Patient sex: M
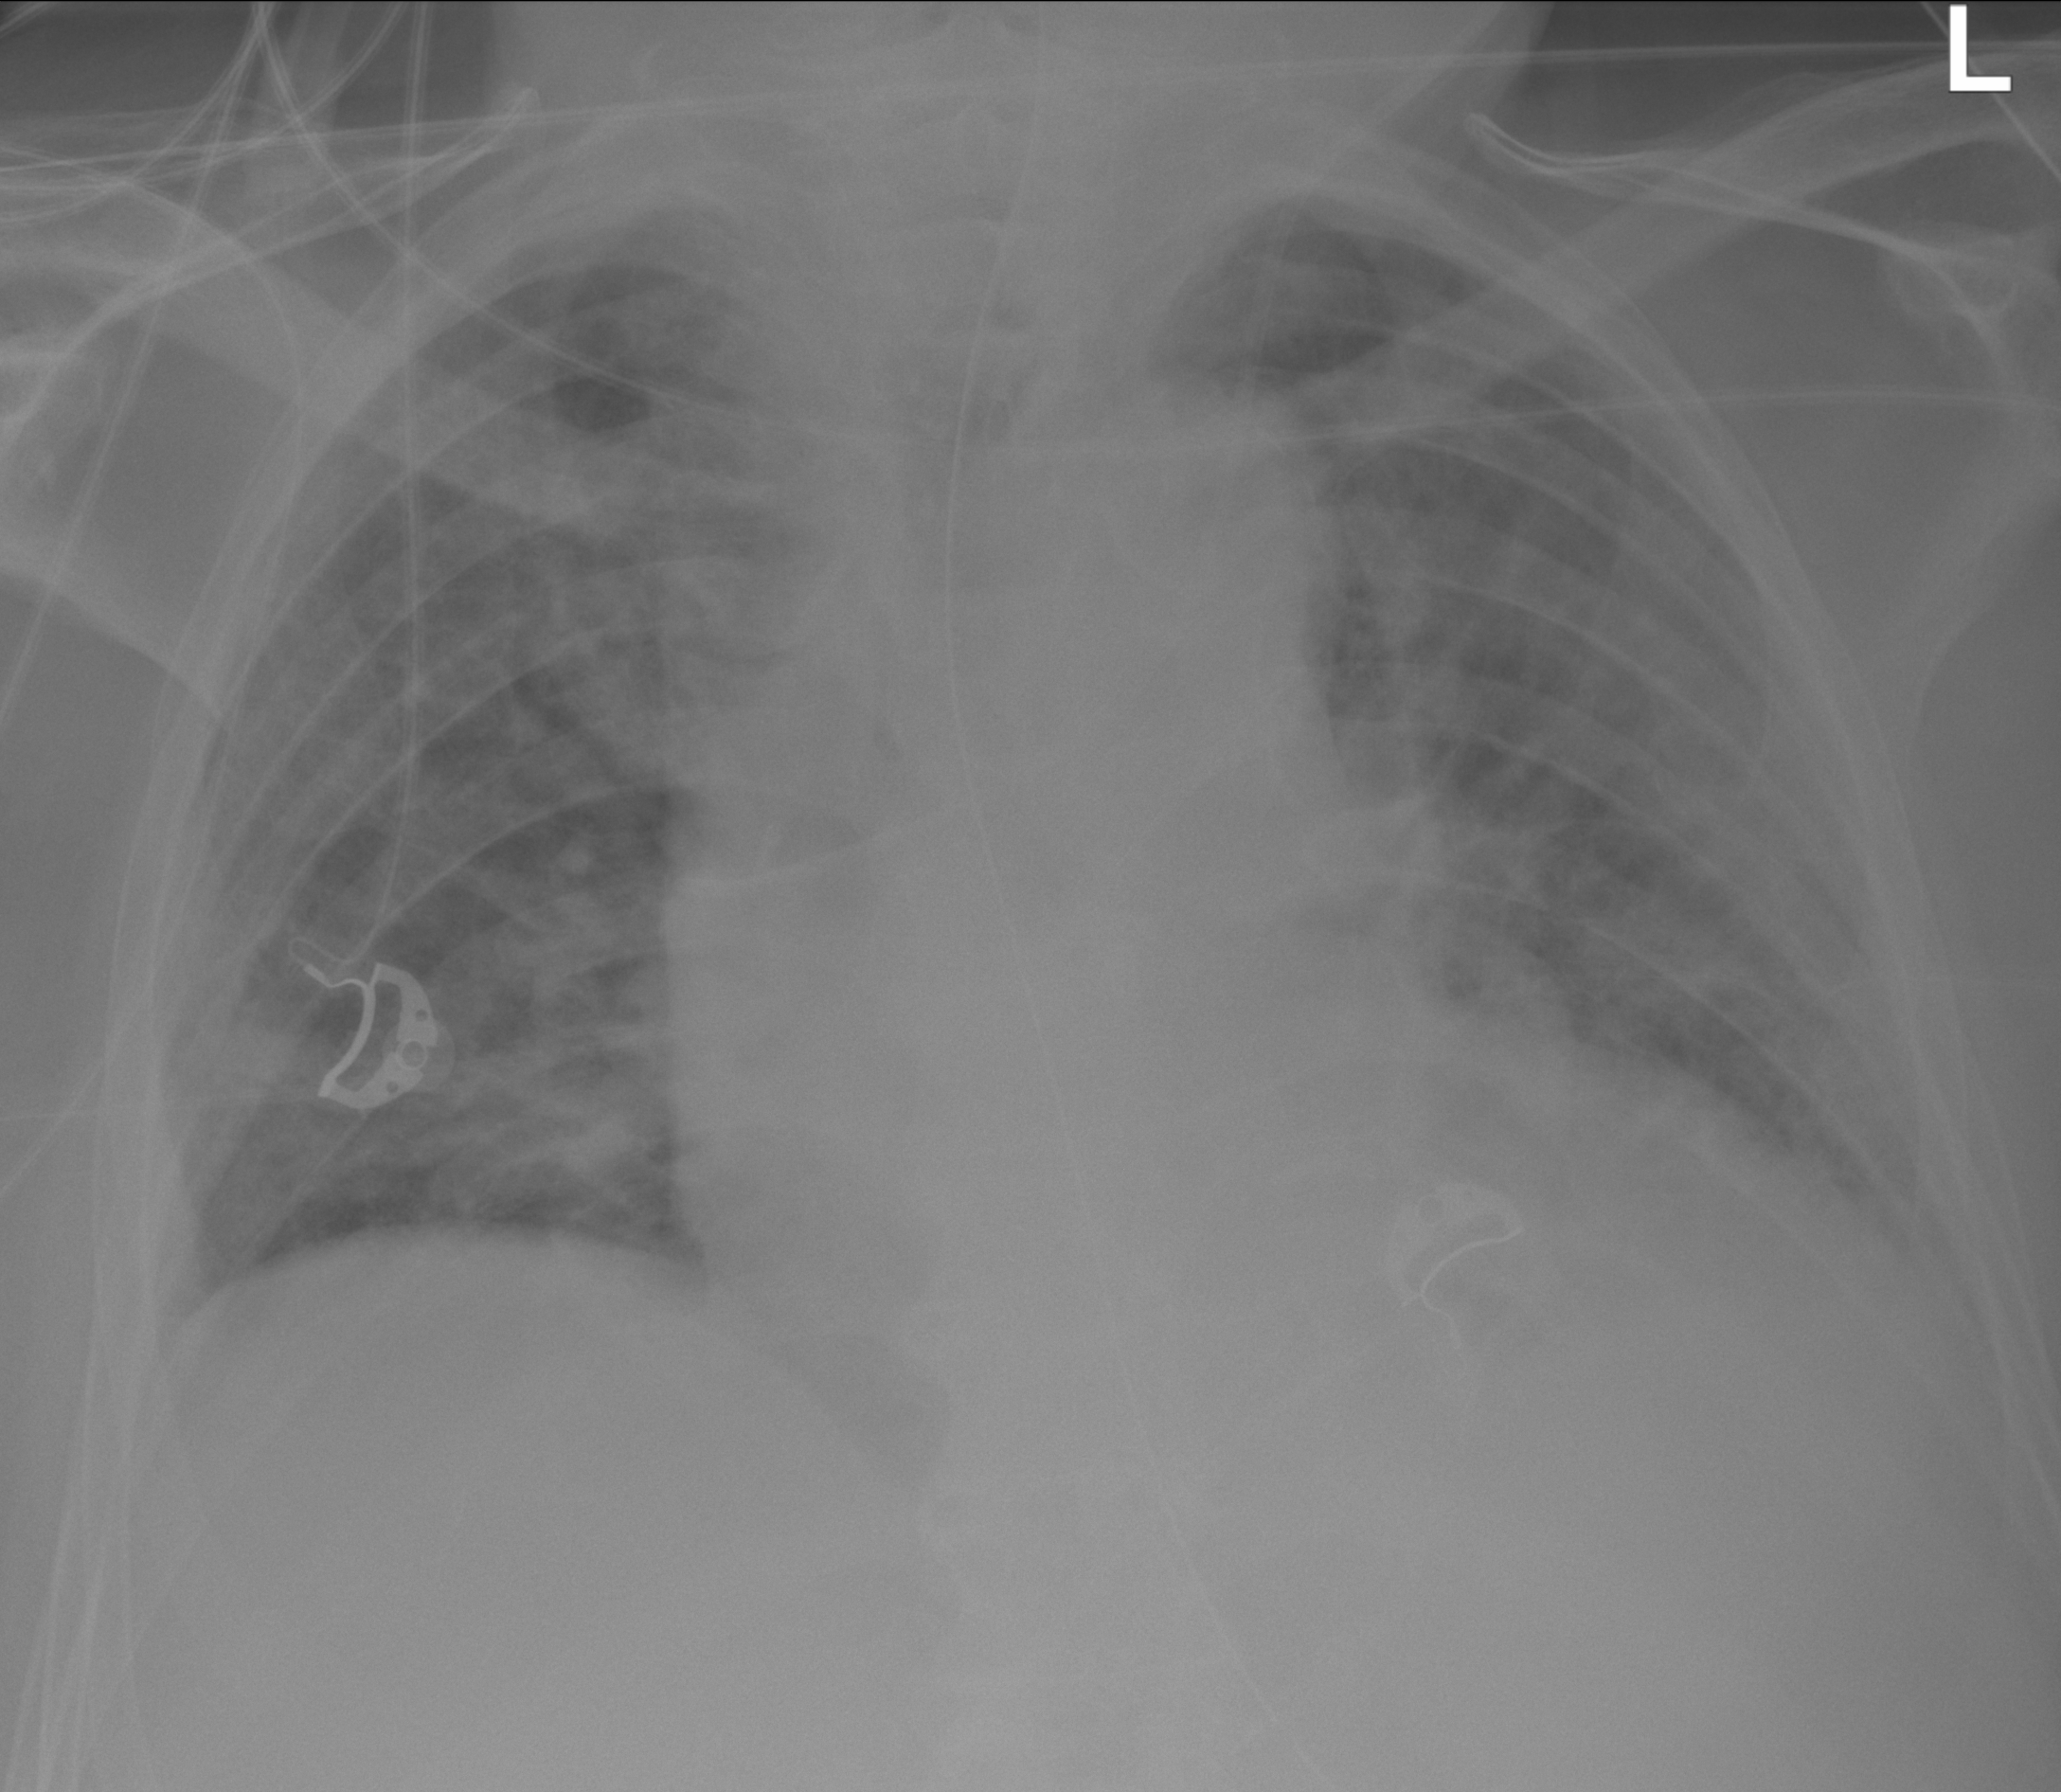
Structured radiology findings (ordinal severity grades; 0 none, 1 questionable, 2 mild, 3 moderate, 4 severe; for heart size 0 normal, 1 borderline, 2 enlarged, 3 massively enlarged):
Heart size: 2
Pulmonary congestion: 2
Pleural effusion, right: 0
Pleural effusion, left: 2
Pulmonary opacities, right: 2
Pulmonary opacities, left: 2
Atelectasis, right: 2
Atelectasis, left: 2